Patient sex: M
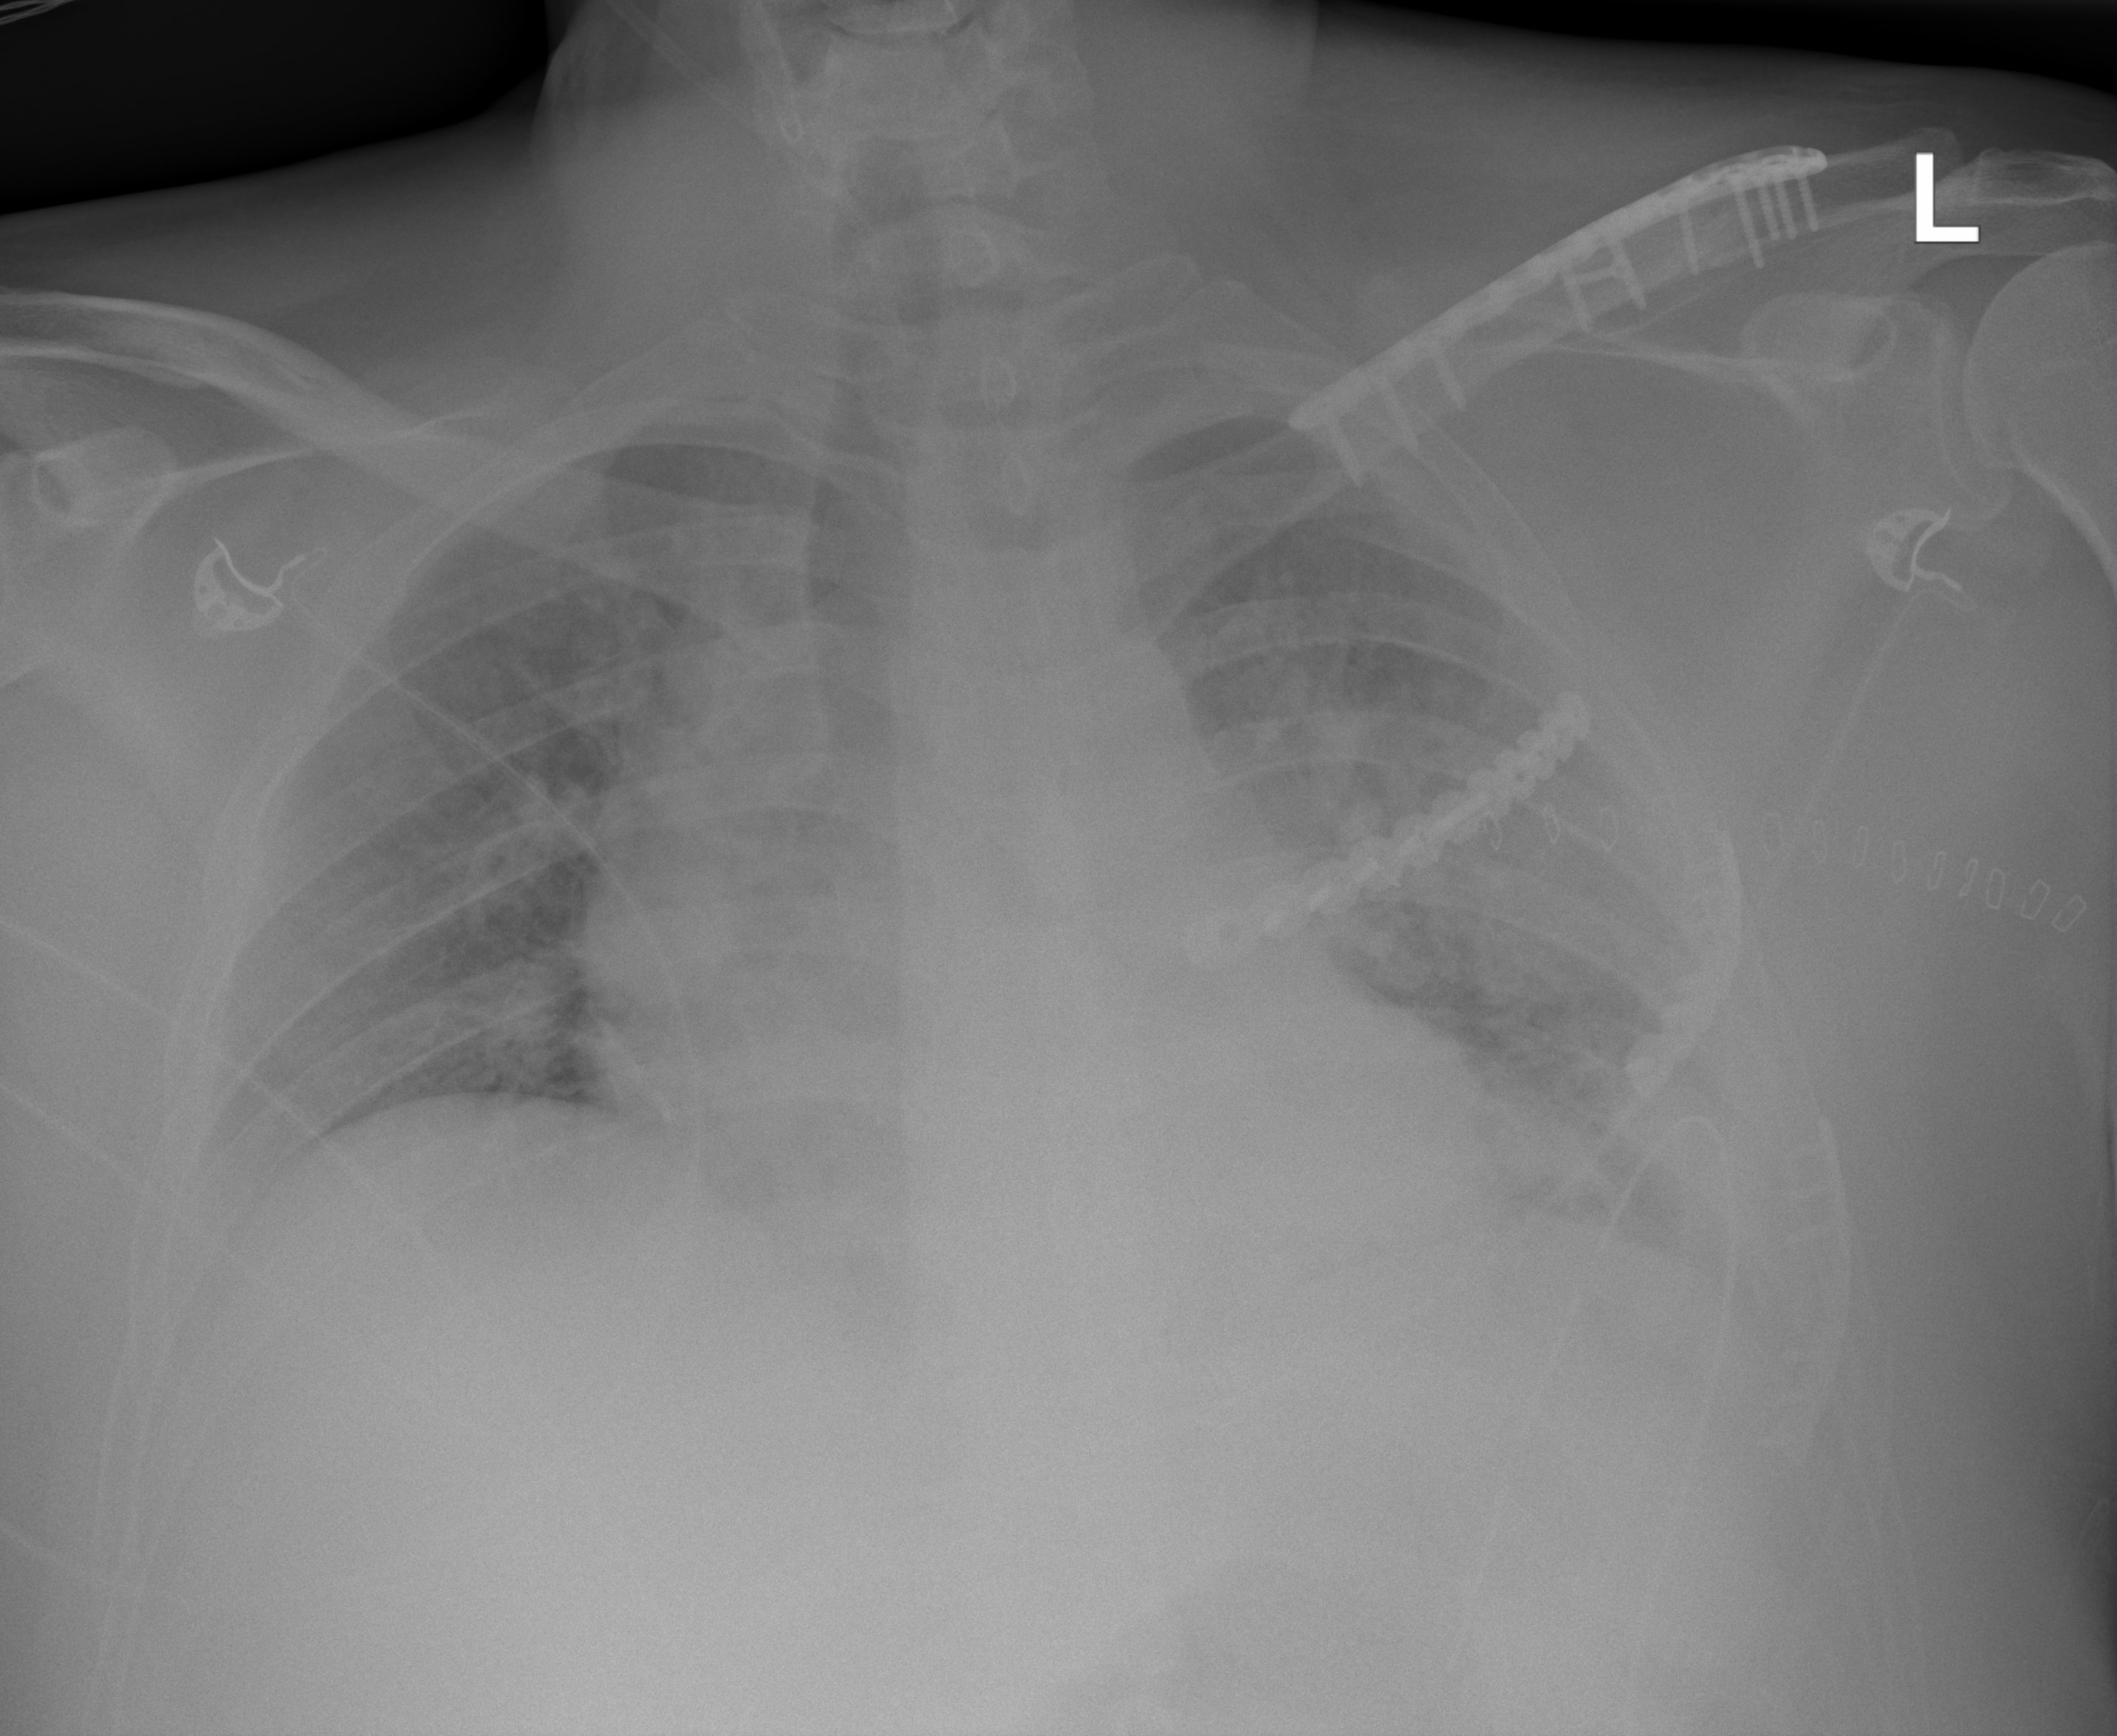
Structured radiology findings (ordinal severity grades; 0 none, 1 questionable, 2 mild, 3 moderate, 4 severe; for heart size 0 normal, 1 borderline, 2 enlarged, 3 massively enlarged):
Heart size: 2
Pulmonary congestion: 2
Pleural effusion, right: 0
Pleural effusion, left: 2
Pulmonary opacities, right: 0
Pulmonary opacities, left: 2
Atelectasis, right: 0
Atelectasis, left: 2